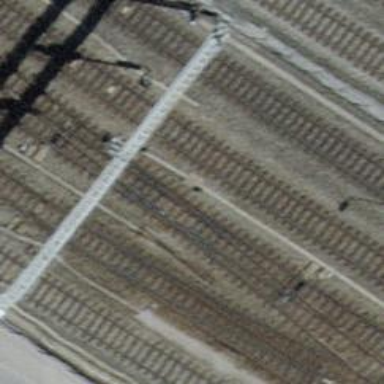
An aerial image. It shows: Railway switch.